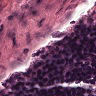
Metastatic tissue present: no